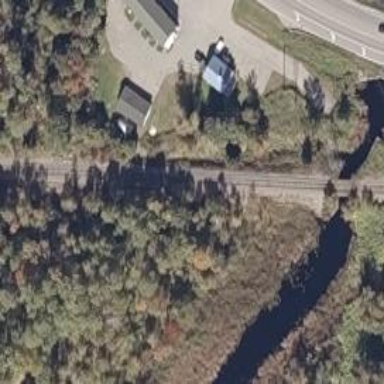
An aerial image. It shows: Abandoned railway spur.